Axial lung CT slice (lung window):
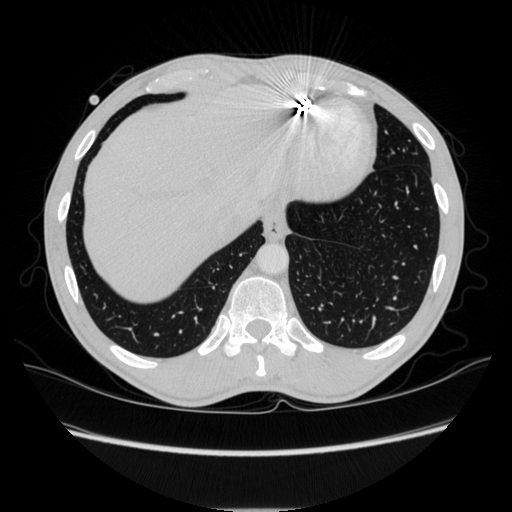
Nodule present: no